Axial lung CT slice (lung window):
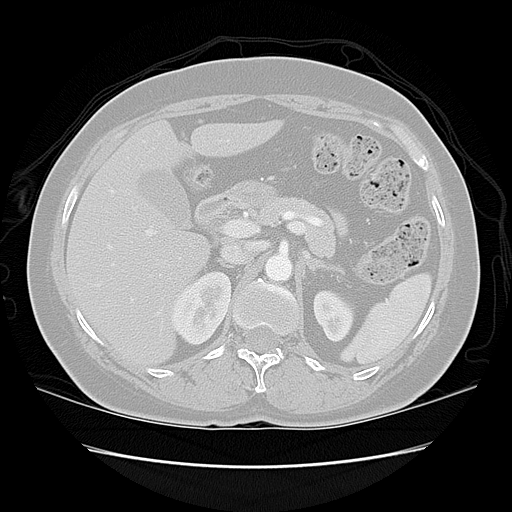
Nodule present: no